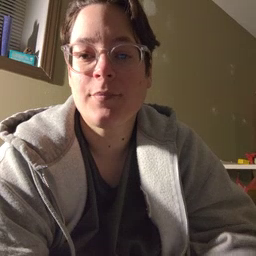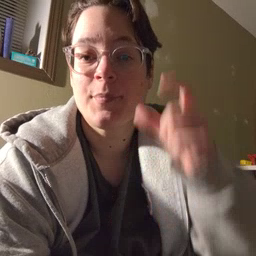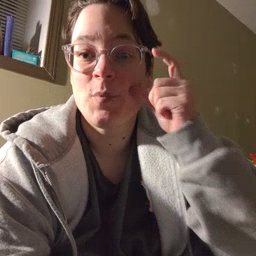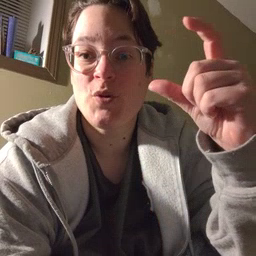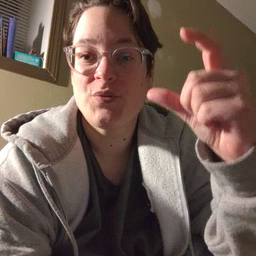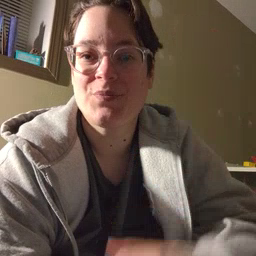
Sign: moon